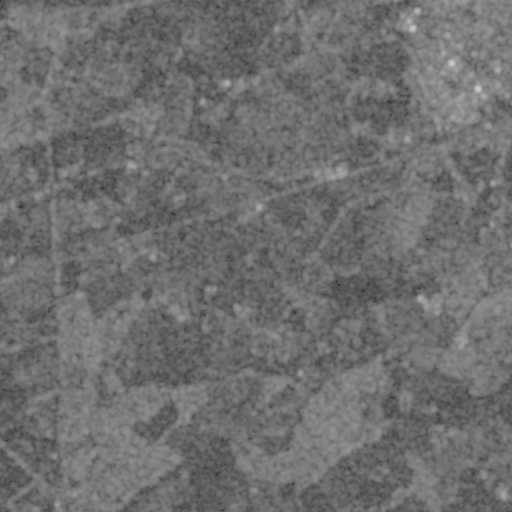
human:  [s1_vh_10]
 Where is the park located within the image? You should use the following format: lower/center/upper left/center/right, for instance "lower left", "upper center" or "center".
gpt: The park is located in the lower left of the image.
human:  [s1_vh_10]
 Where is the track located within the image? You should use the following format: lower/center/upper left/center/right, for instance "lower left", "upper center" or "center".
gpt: There is no track in the image.

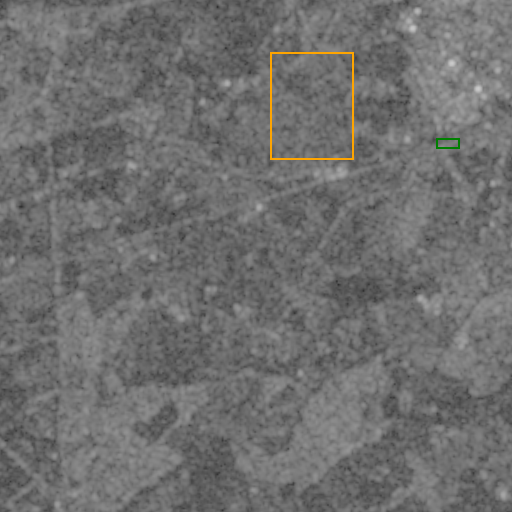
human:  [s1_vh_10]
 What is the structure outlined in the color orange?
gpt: The structure outlined in orange is a crop field.
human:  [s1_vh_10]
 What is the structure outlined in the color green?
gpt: The structure outlined in green is a parking lot.
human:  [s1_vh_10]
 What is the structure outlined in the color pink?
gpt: There is no pink outline.